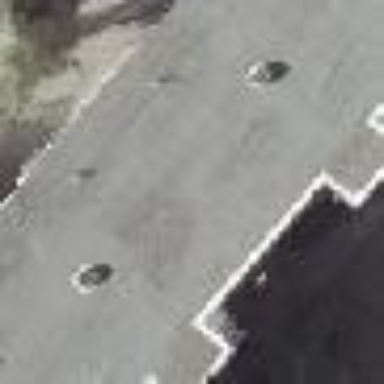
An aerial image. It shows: Residential building with flat roof.